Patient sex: M
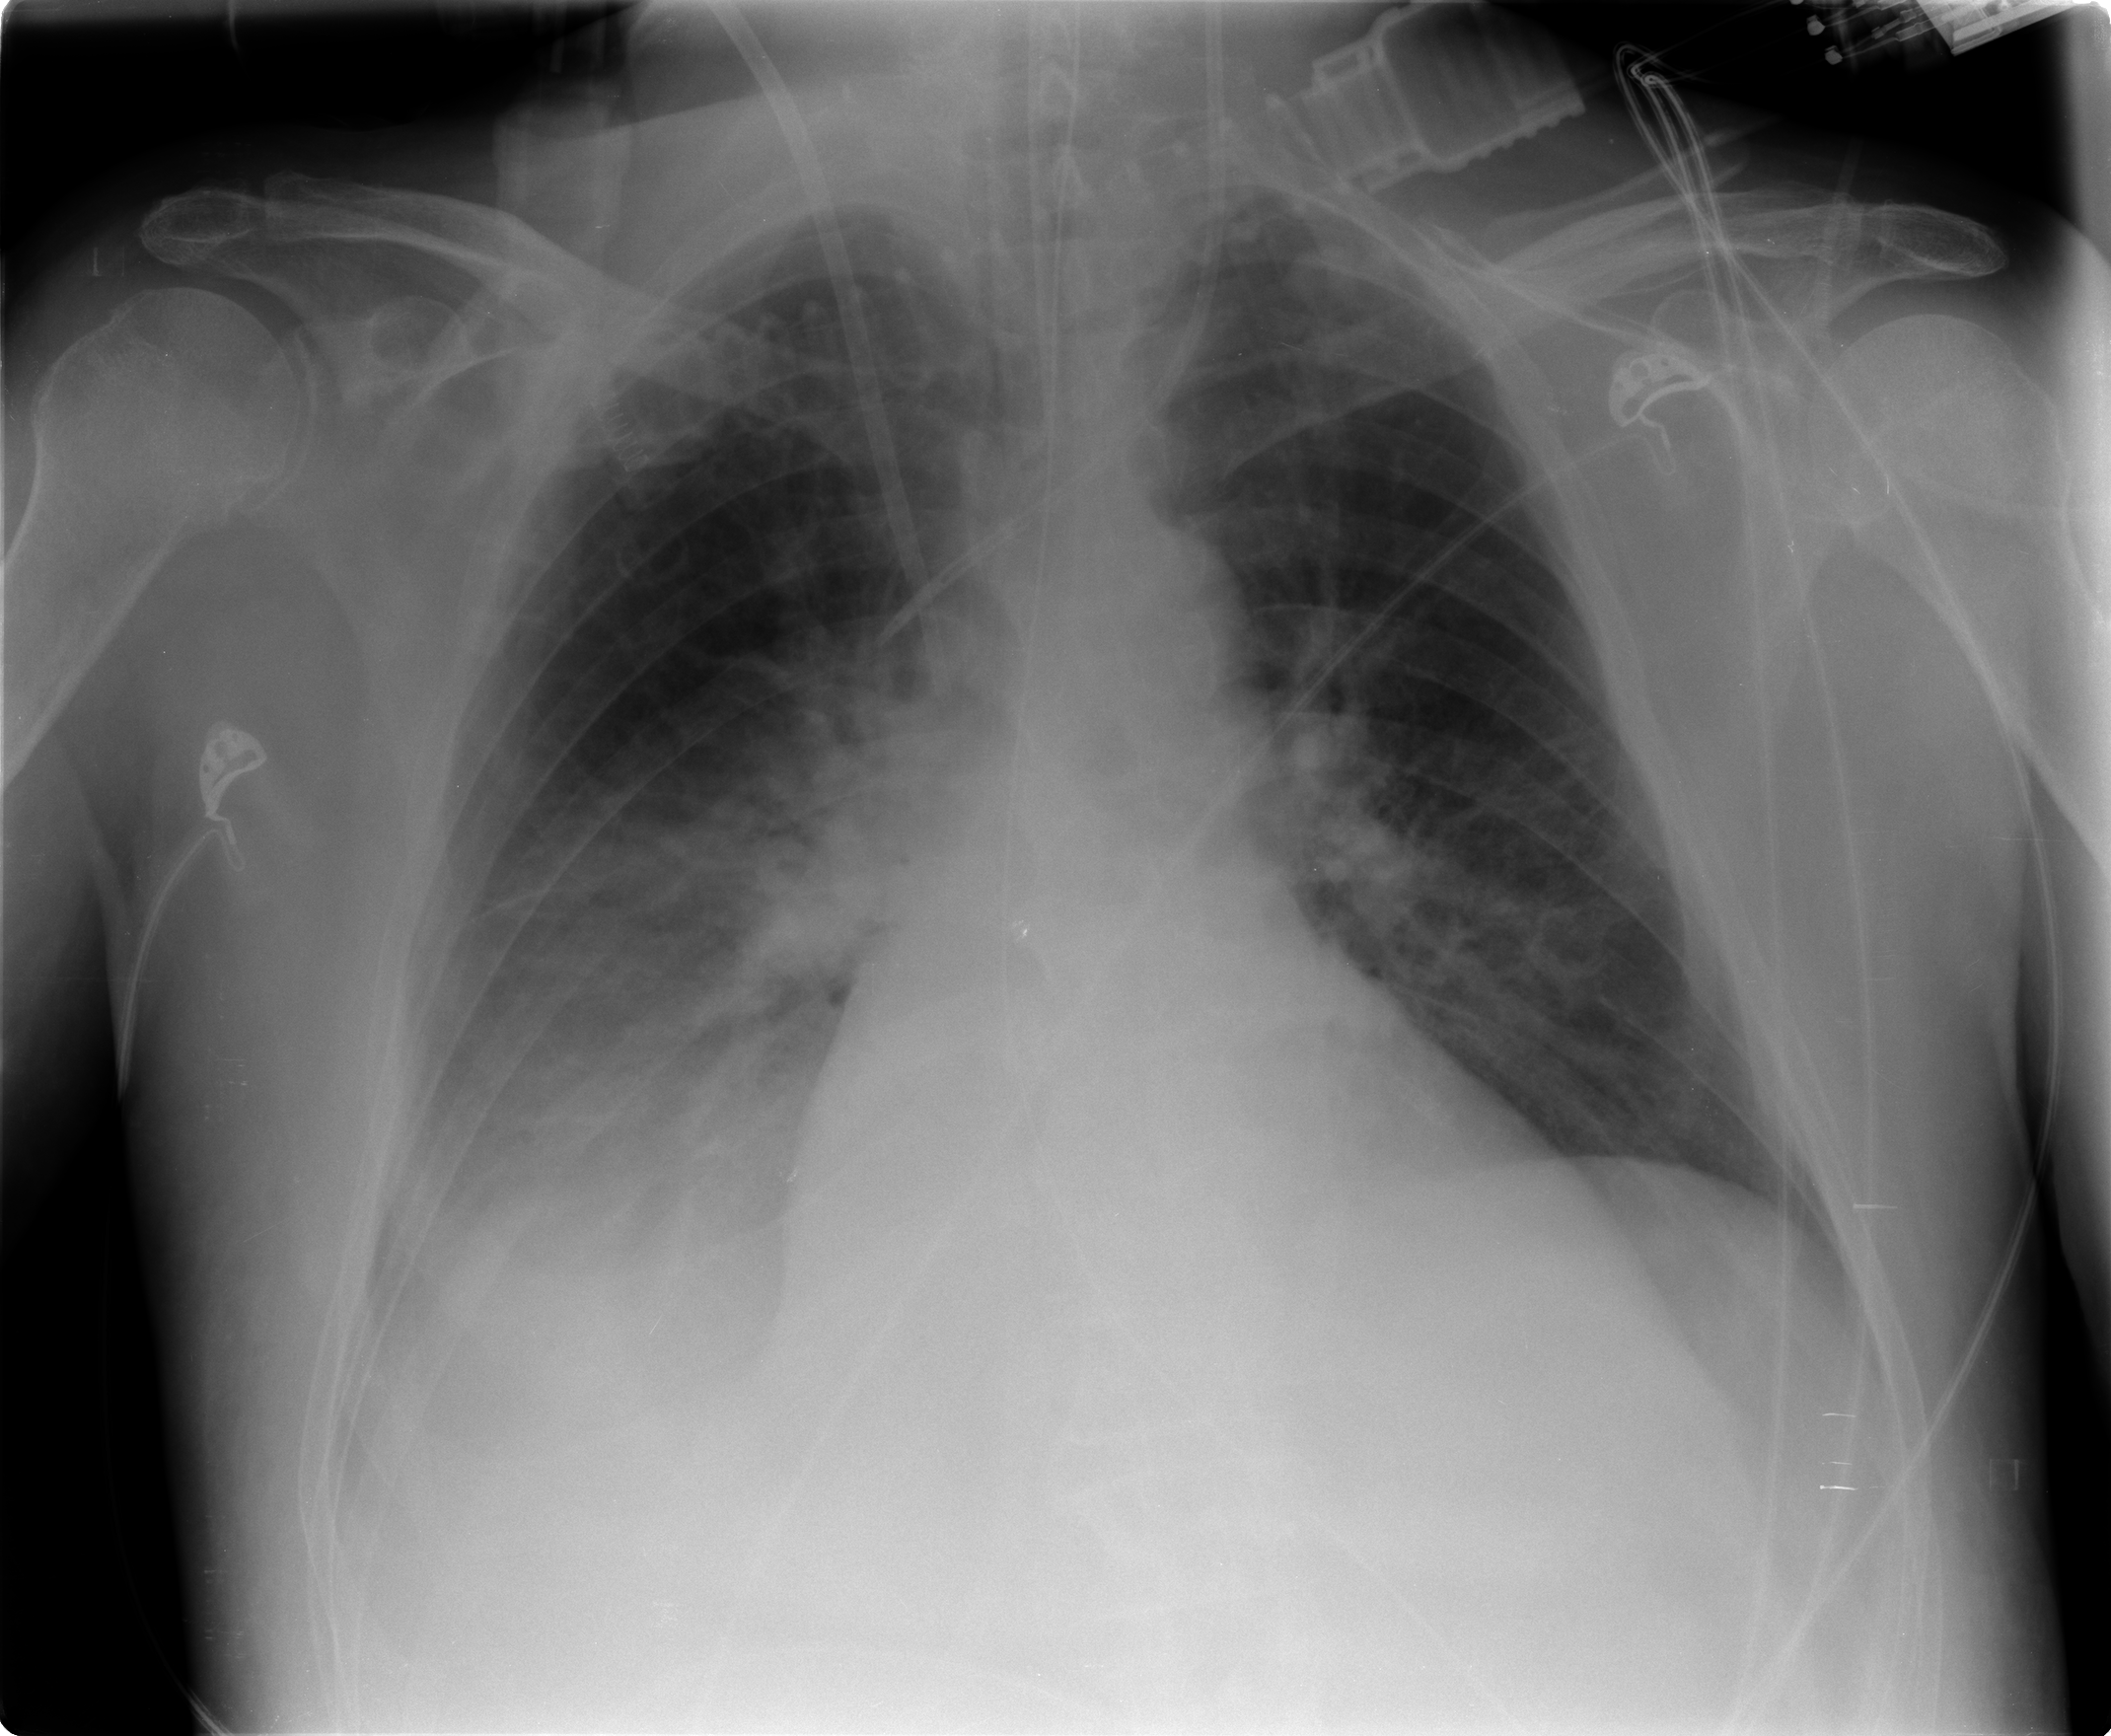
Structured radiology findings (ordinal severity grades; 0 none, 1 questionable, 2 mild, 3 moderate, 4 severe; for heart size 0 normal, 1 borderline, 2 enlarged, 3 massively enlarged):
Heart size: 2
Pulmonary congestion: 2
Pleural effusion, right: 2
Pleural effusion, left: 0
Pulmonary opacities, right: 3
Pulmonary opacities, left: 1
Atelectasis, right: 2
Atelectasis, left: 2